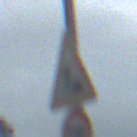
Verkehrszeichen: Arbeitsstelle
Zusatzzeichen unten: Geschwindigkeit110
Umgebung: Outdoor, Suburban
Tageszeit: Midday
Wetter: Overcast
Licht: Natural
Jahreszeit: NotSpecified
Kontrast: LowContrast